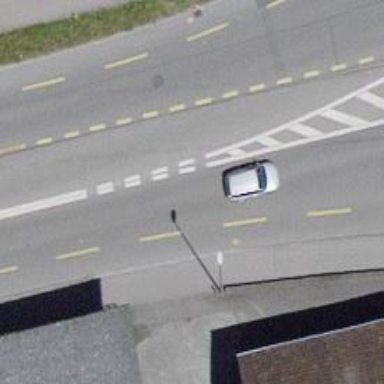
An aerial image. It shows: Secondary road with designated cycle lane.